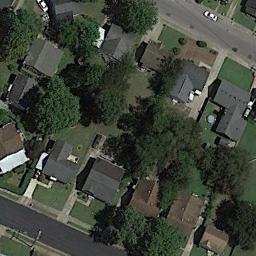
Label: residential